Question: How could i make the NestedList Toolbar invisible and the config => 'useToolbar: true'.

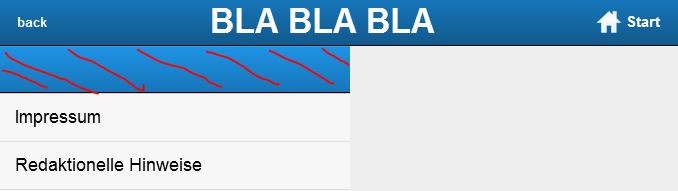
Answer: Its not tested but try this.
'''
nesteslist.getDockedItems()[0].setHidden(true);
'''